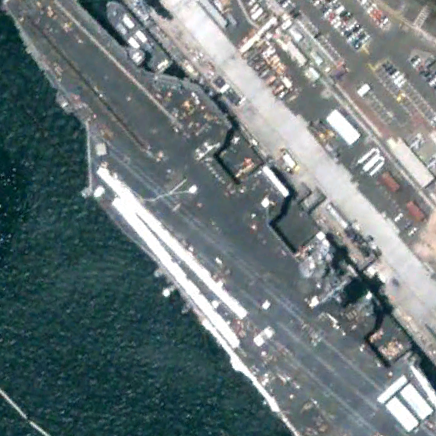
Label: aircraft_carrier